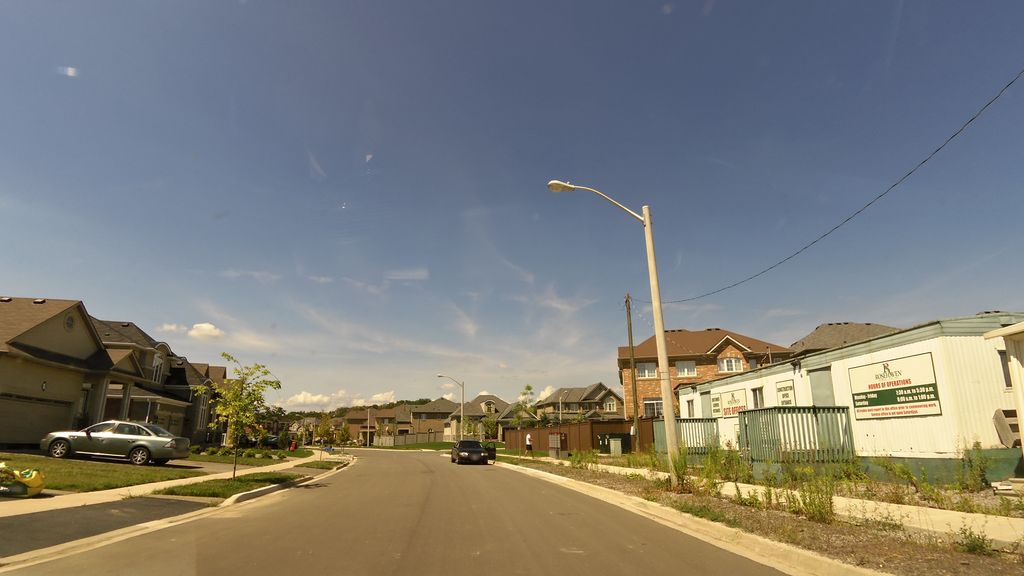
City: hamilton